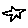
Label: star